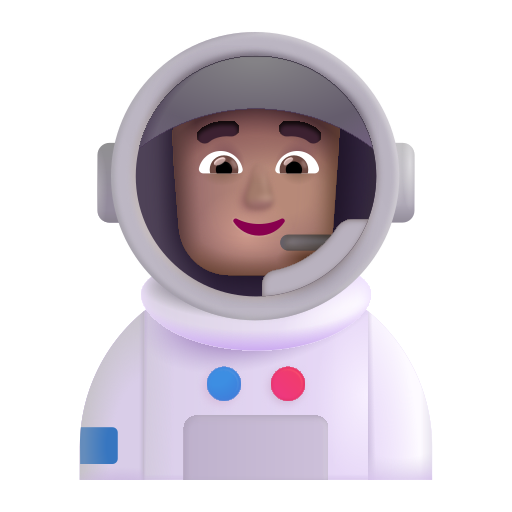
man astronaut color